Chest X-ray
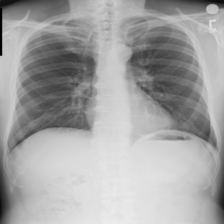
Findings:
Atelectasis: negative
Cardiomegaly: negative
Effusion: negative
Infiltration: negative
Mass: negative
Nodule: negative
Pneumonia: negative
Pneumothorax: negative
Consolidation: negative
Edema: negative
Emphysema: negative
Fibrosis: negative
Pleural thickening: negative
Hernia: negative